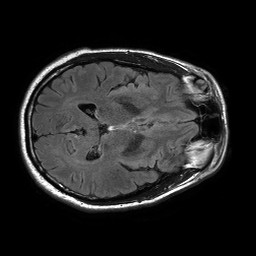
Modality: FLAIR
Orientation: axial
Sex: male
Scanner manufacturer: philips
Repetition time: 11 s
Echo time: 0.125 s